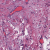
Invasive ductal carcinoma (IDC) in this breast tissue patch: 0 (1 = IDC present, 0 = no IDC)